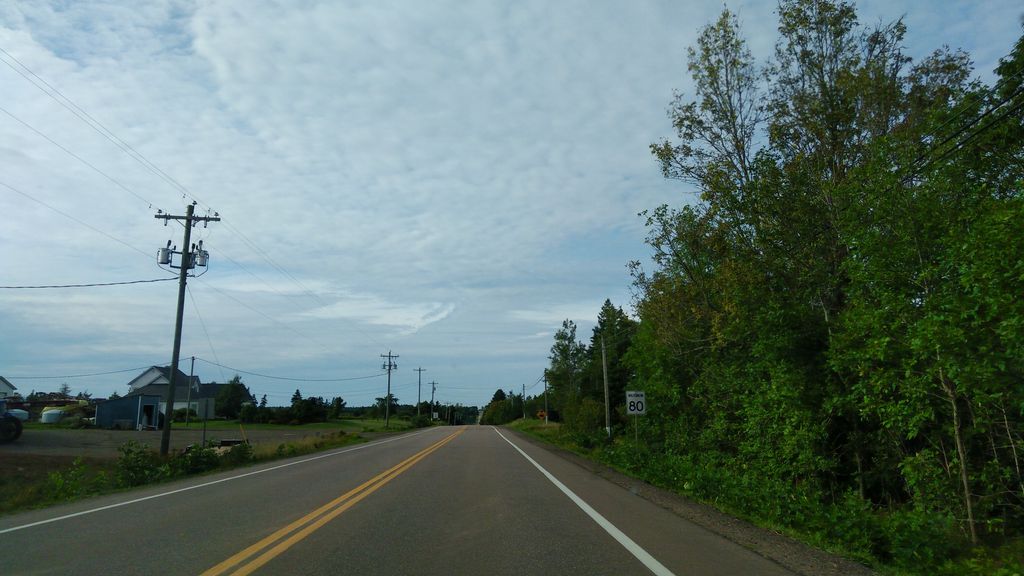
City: charlottetown